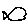
Label: fish